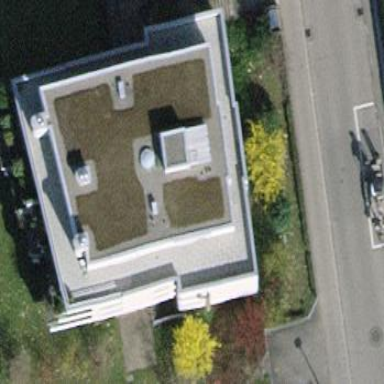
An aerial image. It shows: Balcony as part of building.